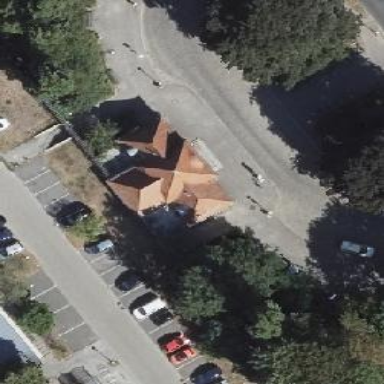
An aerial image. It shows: Retail building with mansard roof.